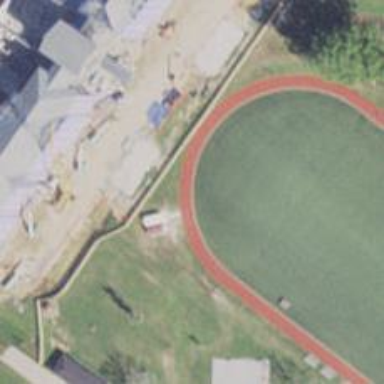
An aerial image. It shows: Track in leisure land.